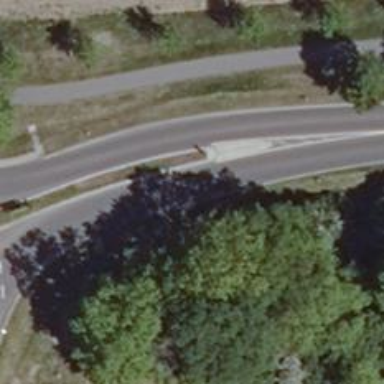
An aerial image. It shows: Primary road with asphalt surface.